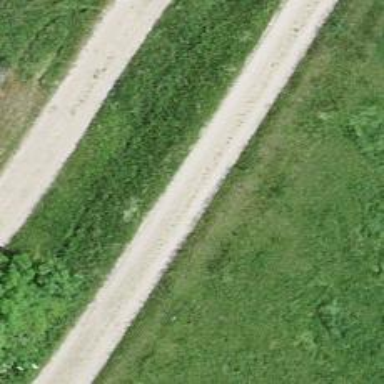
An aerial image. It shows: Track road with grade3 tracktype.